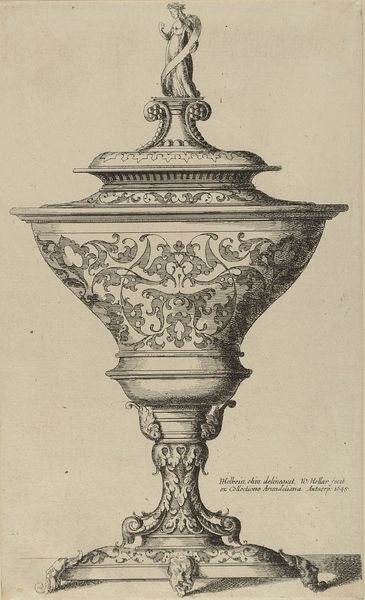
Titel: Deckelpokal
Künstler: Hans Holbein der Jüngere
Standort: Hamburg
Institution: Museum für Kunst und Gewerbe Hamburg
Schlagwörter: akt, skizze, schale, figur, amphore, krug, schrift, papier, grafik, graphik, ornamente, fotografie, photographie, becher, deckel, maske, druck, druckgraphik, druckgrafik, radierung, entwurf, pokal, deckelpokal, arabeske, gerippt, reproduktionen, druckerzeugnisse, gefäß, behälter, körper, ornamentstich, vorlageblätter, tskizze